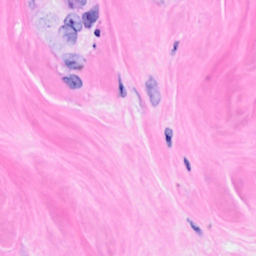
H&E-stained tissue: Breast